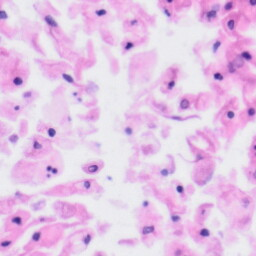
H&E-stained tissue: Tonsil